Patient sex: M
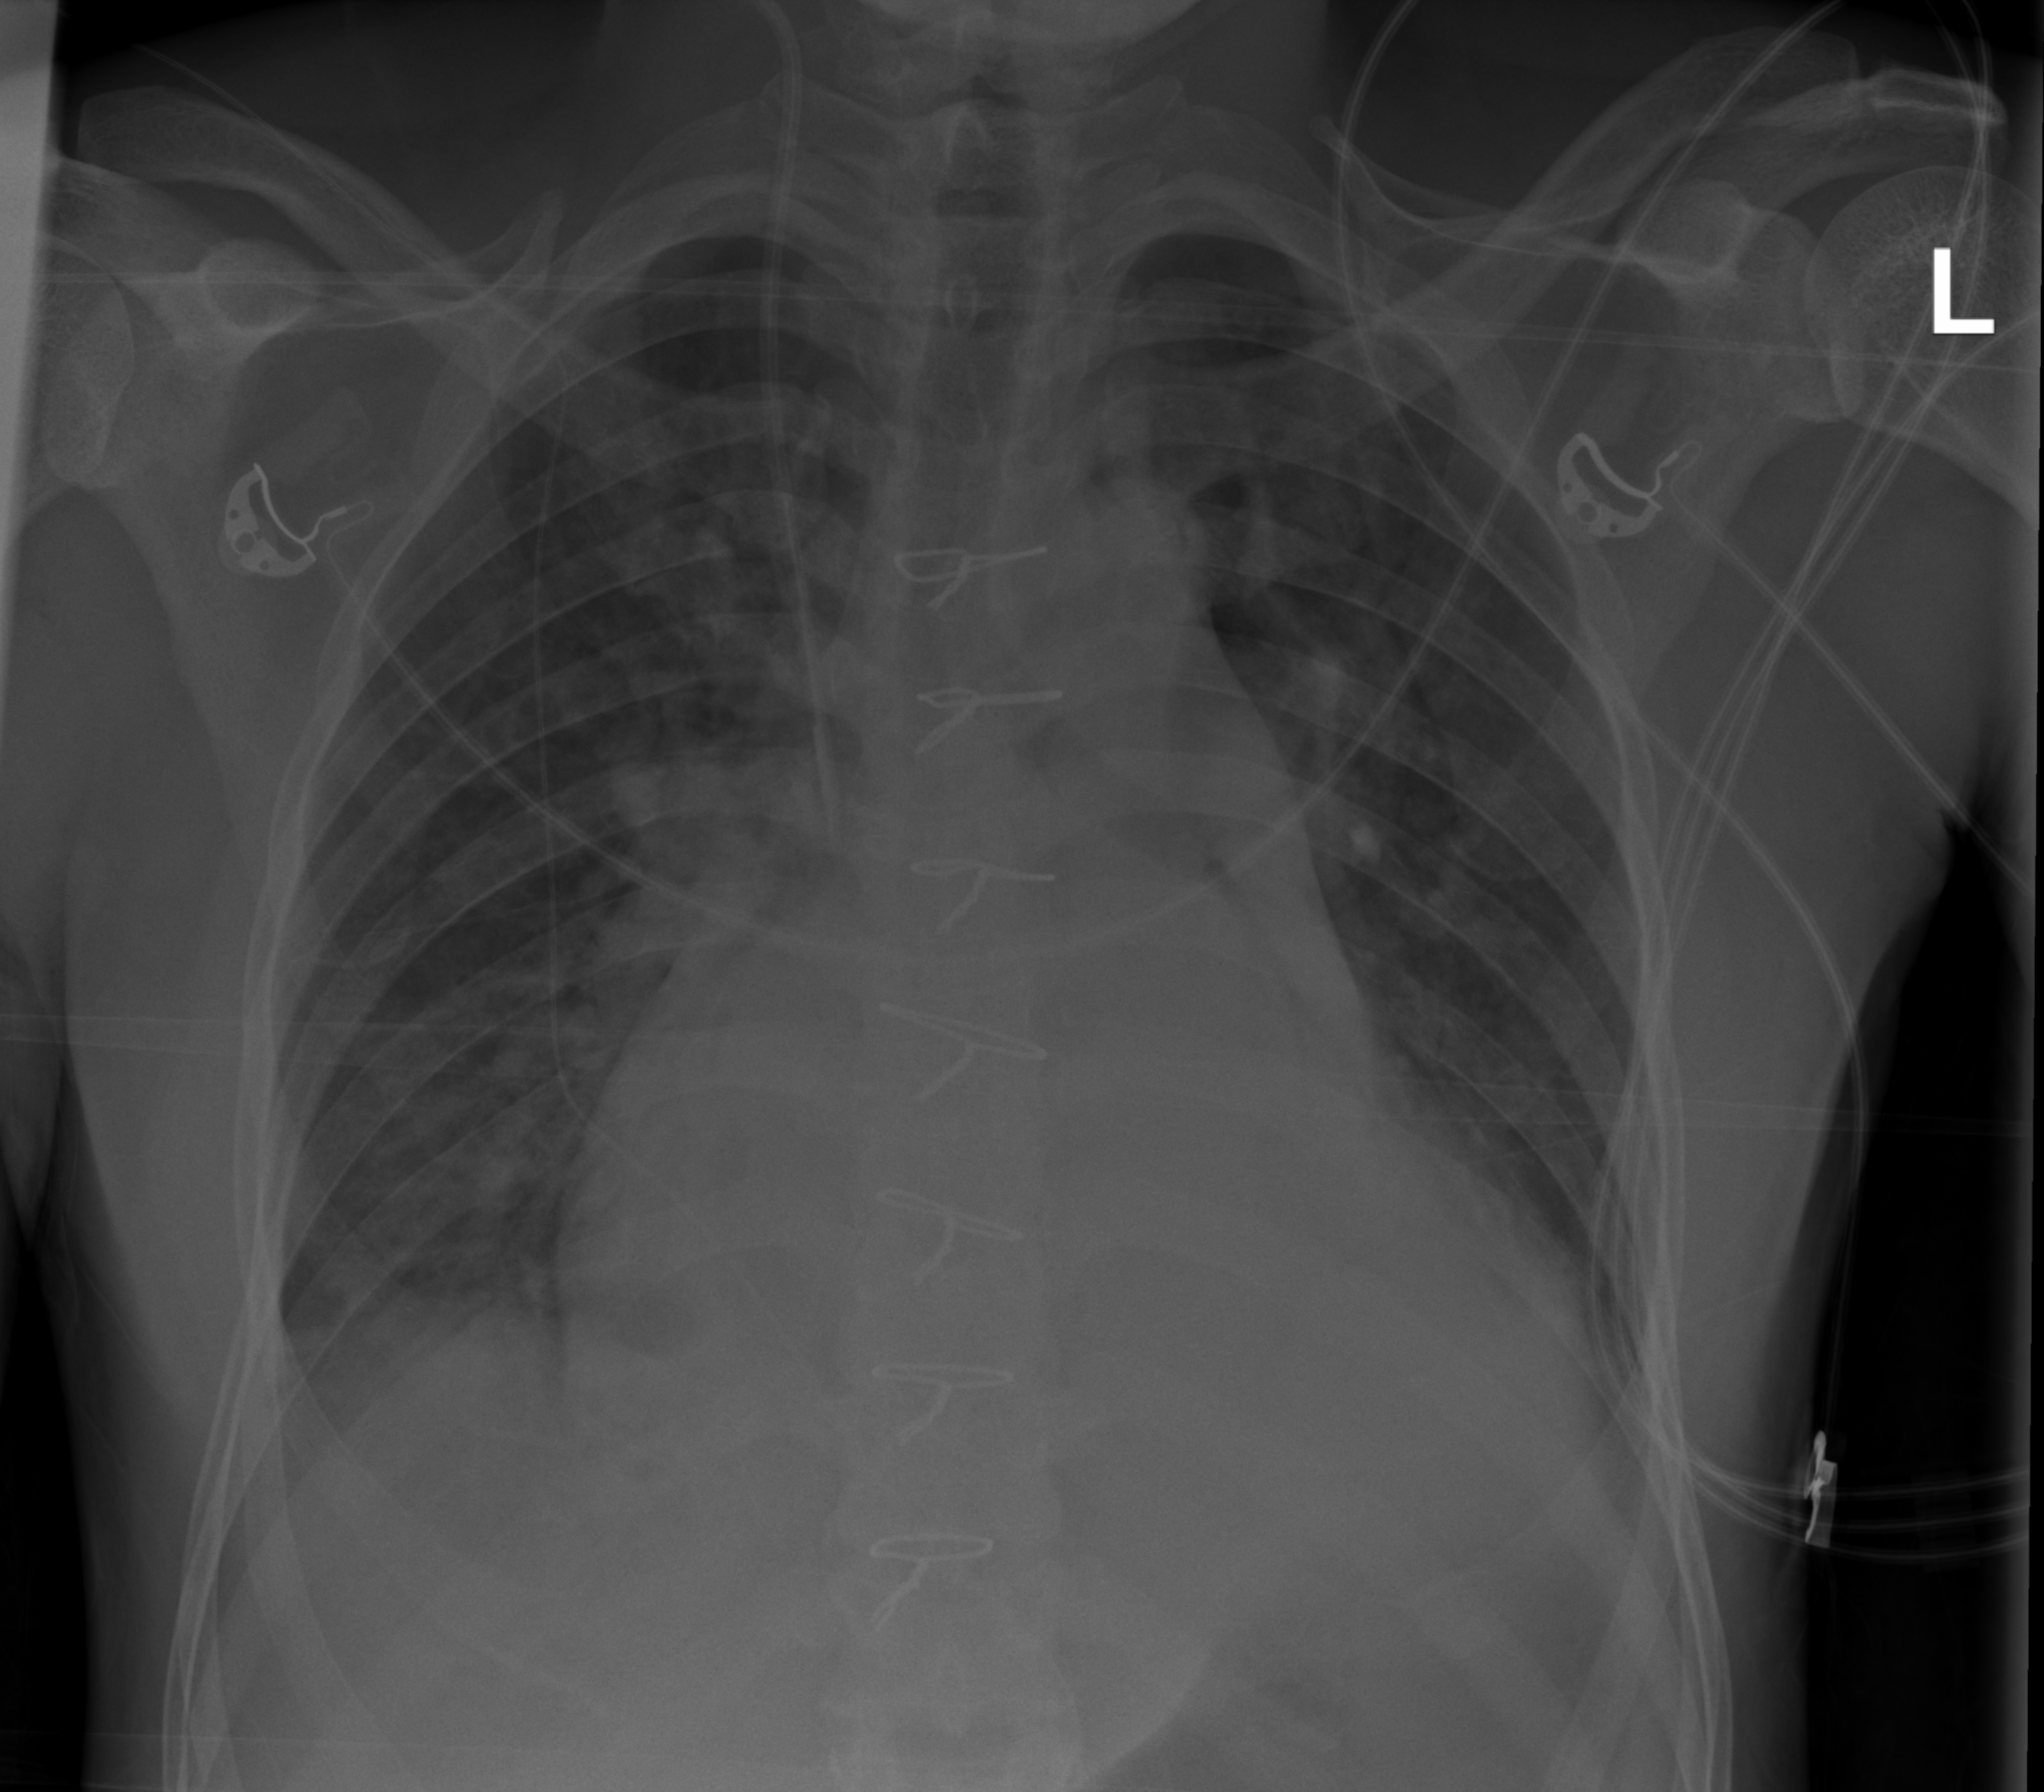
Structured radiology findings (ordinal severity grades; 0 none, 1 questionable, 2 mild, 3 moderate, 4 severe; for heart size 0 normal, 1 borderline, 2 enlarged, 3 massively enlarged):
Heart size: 2
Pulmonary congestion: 2
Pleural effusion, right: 2
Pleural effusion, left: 2
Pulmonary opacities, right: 2
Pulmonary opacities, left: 2
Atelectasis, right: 2
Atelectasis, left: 2